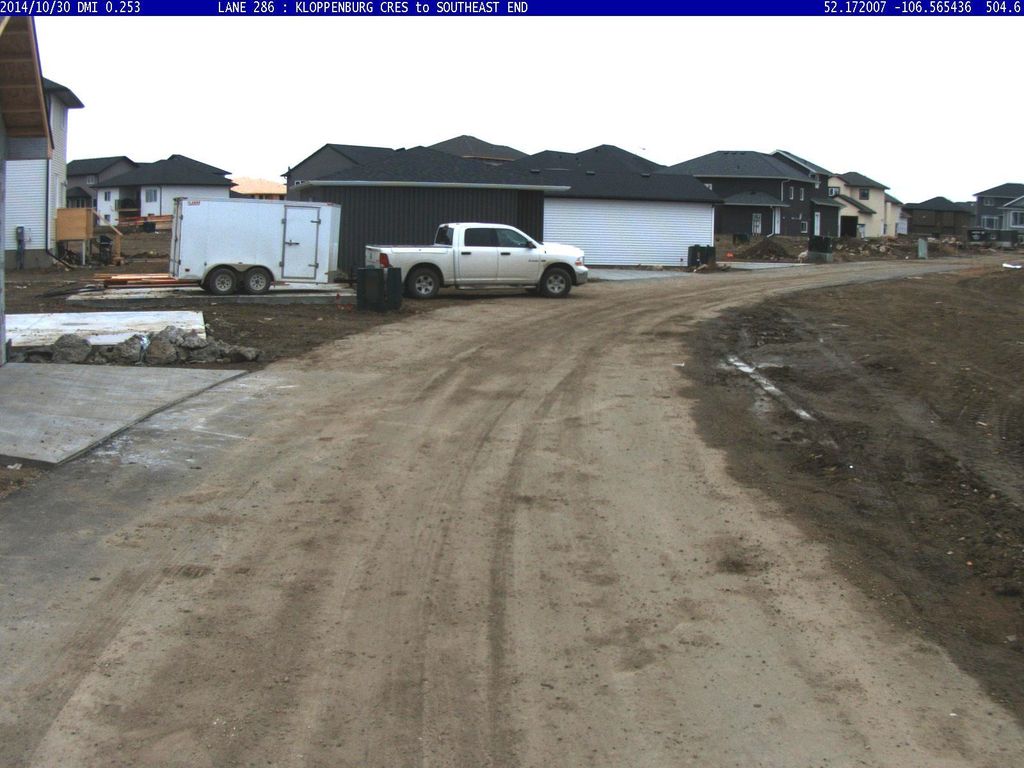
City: saskatoon